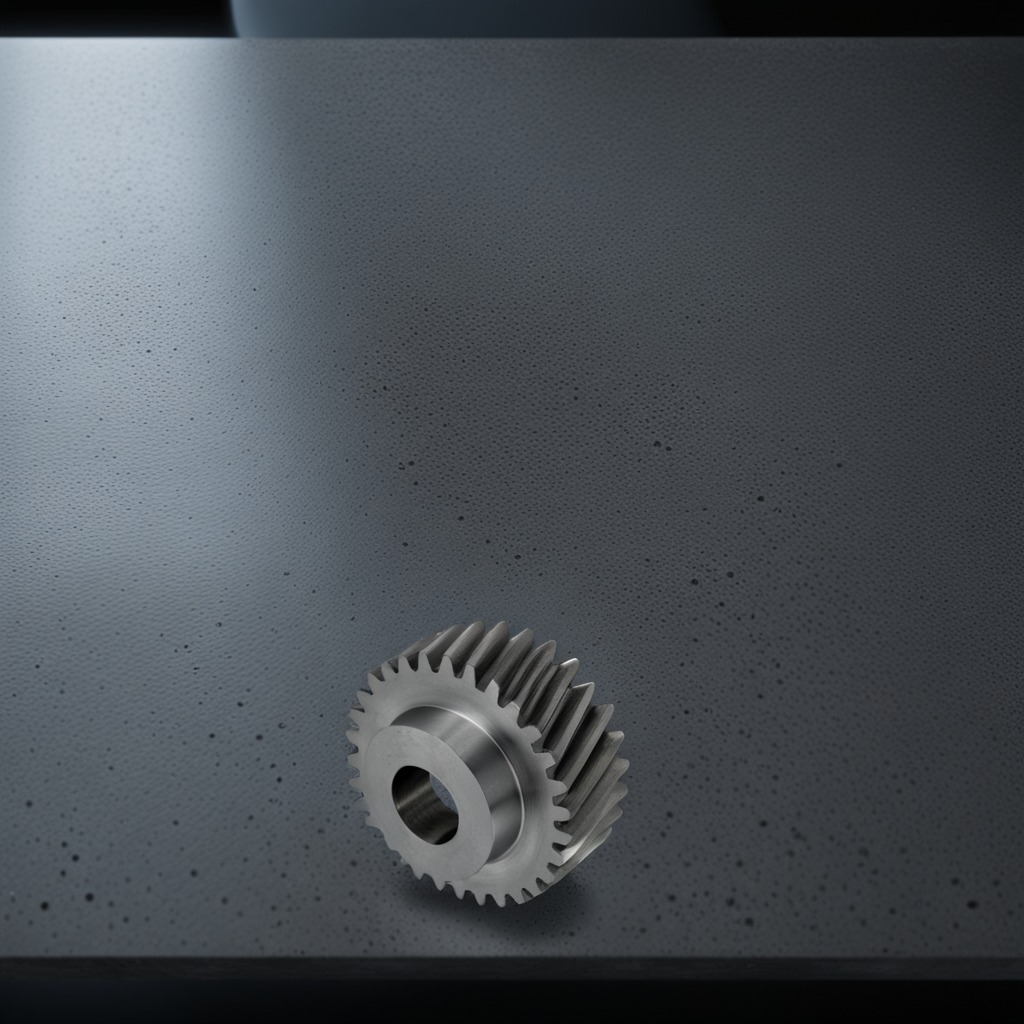
A steel gear with teeth is lying on a clean granite table inside a workshop at night.